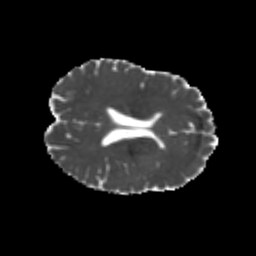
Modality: MD
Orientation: axial
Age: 25
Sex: female
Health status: healthy
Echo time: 0.074 s